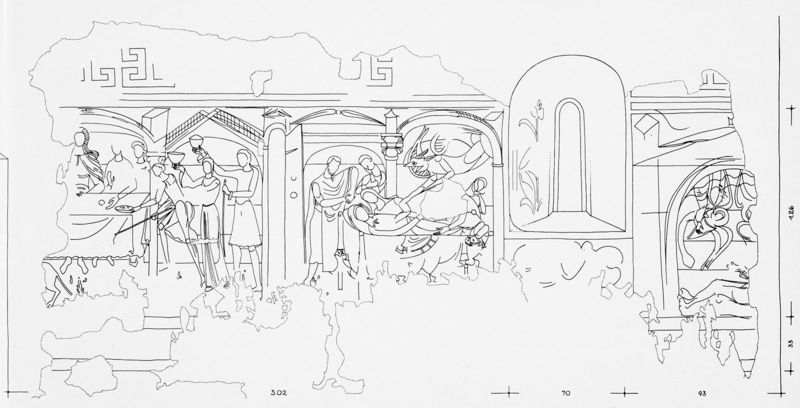
Titel: St. Michaelskirche zu Burgfelden
Standort: Albstadt (EU - D - BW)
Schlagwörter: weiß, menschen, fenster, glas, schwarz, skizze, säule, säulen, tisch, zeichnung, fest, gläser, architektur, tod, büsche, paar, engel, relief, essen, ornamente, wandmalerei, burg, schwarz weiß, bleistift, entwurf, unvollendet, rom, fragment, begräbnis, mittelalter, fresko, unfertig, kelche, ritual, maße, pompeii, ergänzung, abzeichnung, 302, 70, gläseer